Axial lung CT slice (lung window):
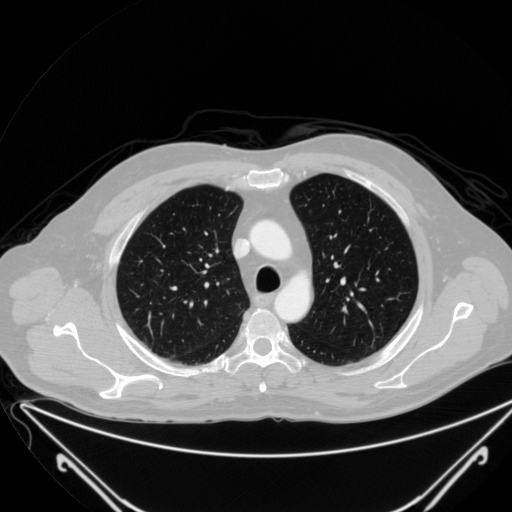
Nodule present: no